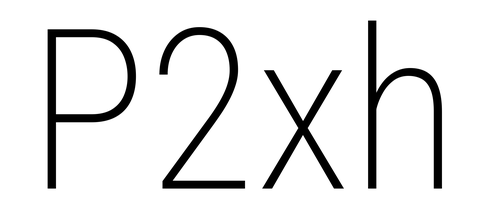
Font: Roboto_Condensed_ExtraLight